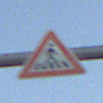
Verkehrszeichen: FussgaengerueberwegLinks
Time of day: SunriseSunset
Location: Outdoor (Nature)
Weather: Clear
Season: NotSpecified
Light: Natural